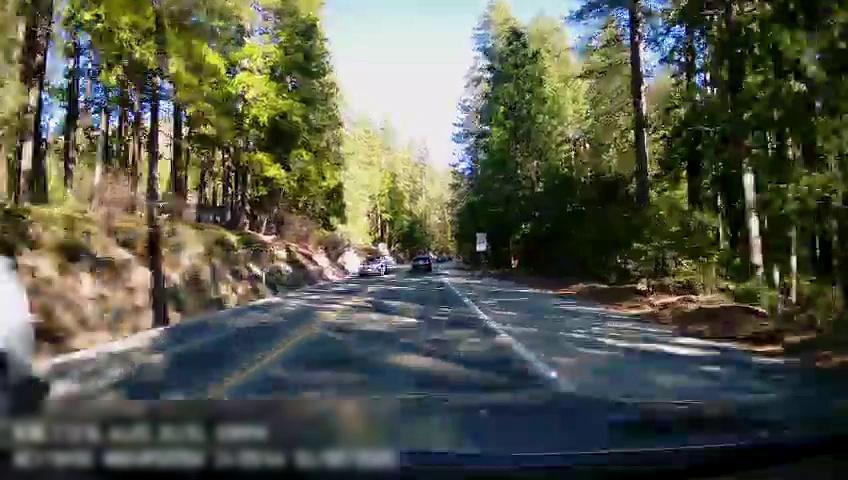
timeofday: Day
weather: Sunny
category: Drivable Space
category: Vehicles | SUV
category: Vehicles | SUV
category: Vehicles | Car
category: Lanes | Opposite Lane
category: Lanes | Current Lane
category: Lanes | Current Lane
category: Traffic | Signs